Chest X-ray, PA view. Patient: 25 years old, sex F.
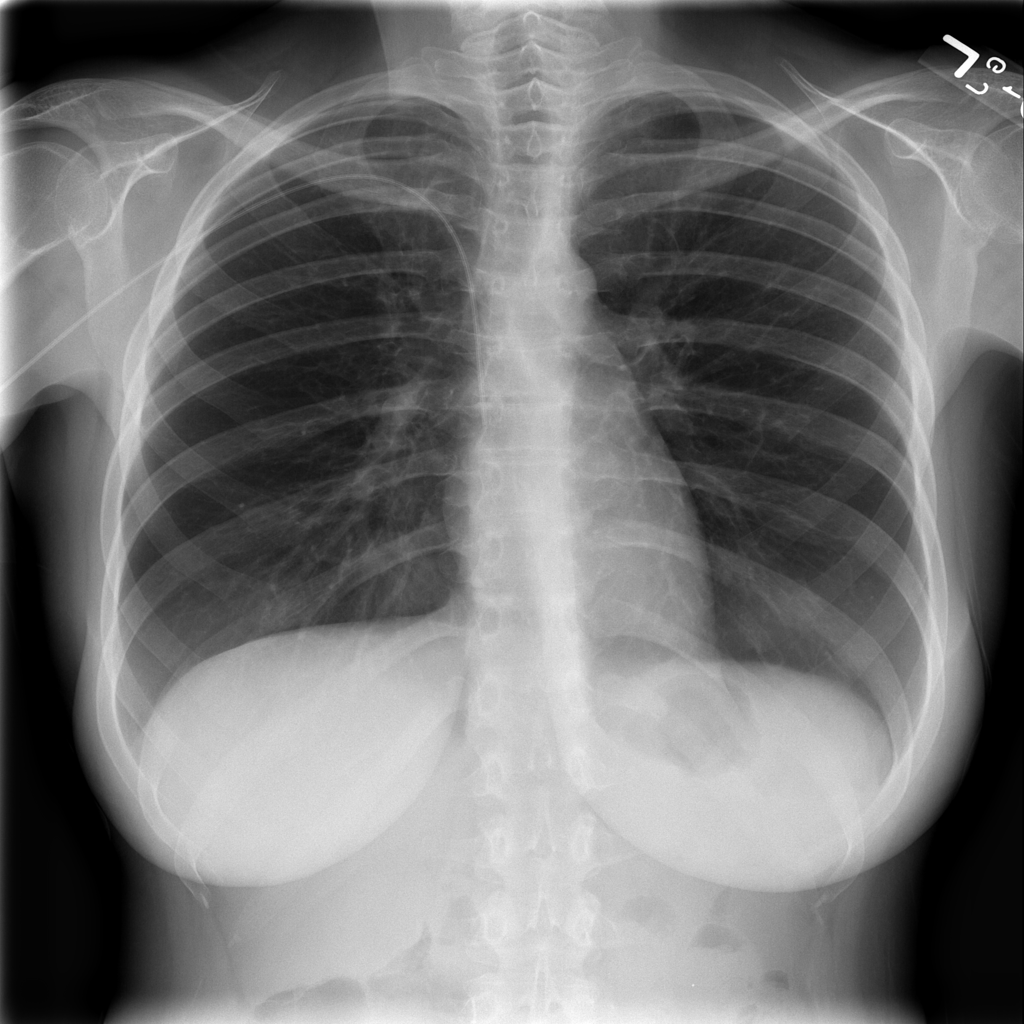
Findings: No Finding